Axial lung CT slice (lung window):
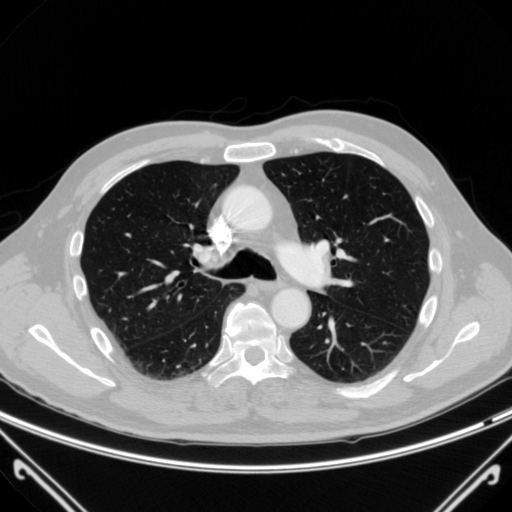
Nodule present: no